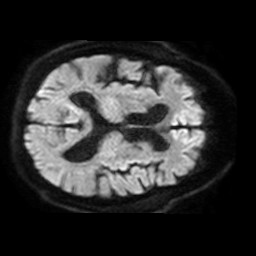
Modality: TRACE
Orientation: axial
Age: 73
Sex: male
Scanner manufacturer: philips
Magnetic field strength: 1.5 T
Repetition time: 4.632 s
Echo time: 0.07843 s